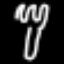
Label: fork